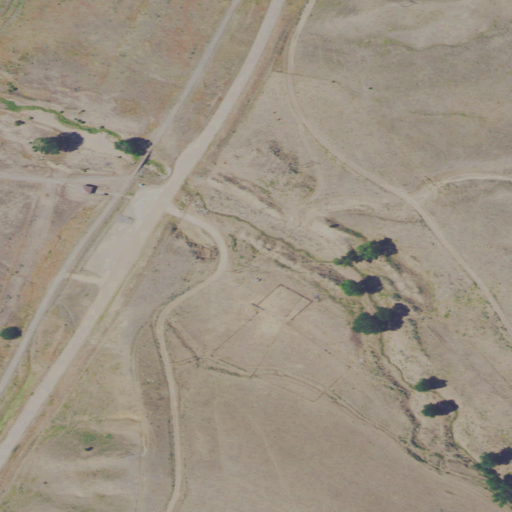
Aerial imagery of valley in Montana named Whitcraft Gulch containing grassland, shrub, open development, and low intensity development